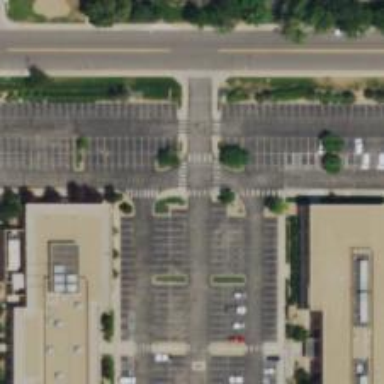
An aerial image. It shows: Footway crossing with uncontrolled zebra markings.